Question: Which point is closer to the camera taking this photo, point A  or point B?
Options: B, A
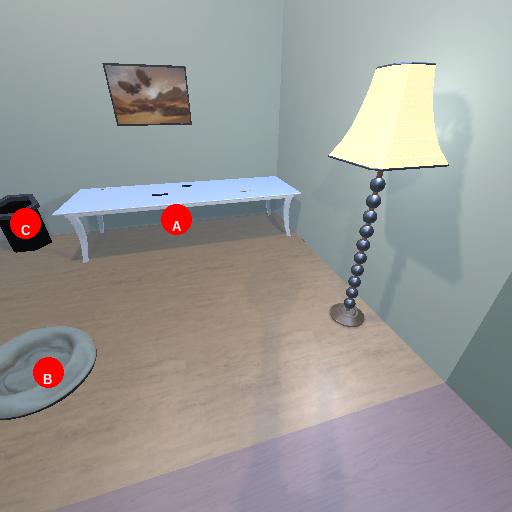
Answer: B